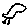
Label: bird